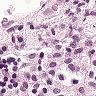
Metastatic tissue present: no